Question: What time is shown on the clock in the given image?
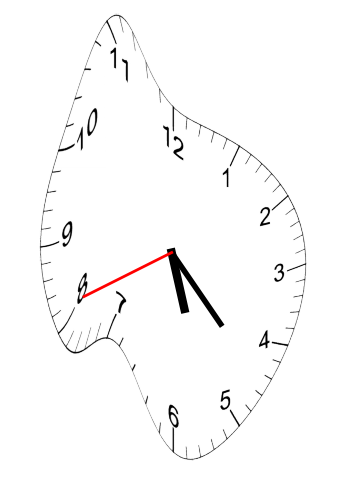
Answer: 05:22:41